Field crop: tomato
Growth stage: 1
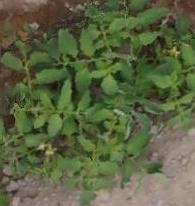
Species: tomato